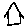
Label: house